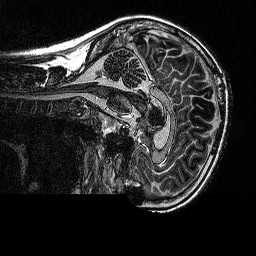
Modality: MP2RAGE
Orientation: sagittal
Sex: female
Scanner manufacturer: siemens
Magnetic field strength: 3 T
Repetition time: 5 s
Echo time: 0.00292 s